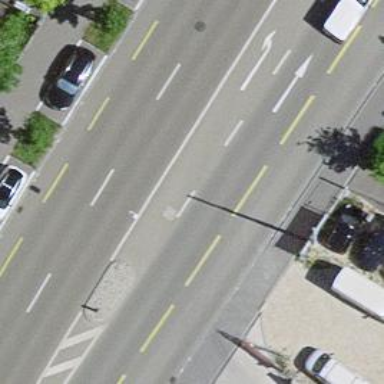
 with cycle lane on the left and shared busway on the right."